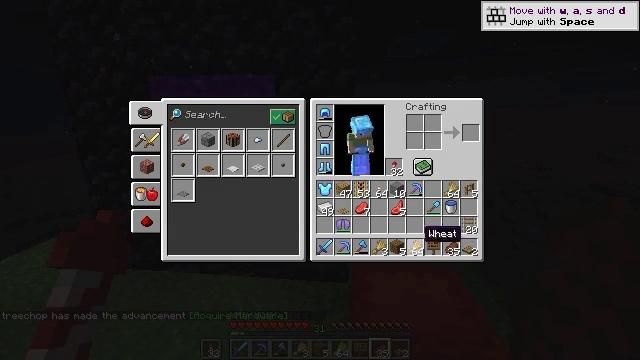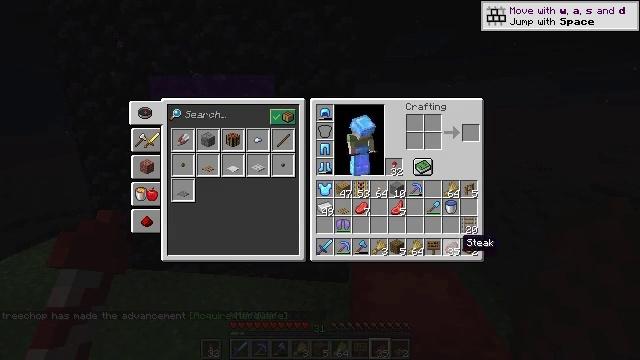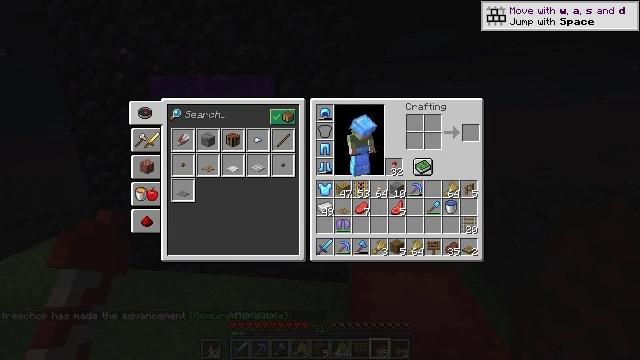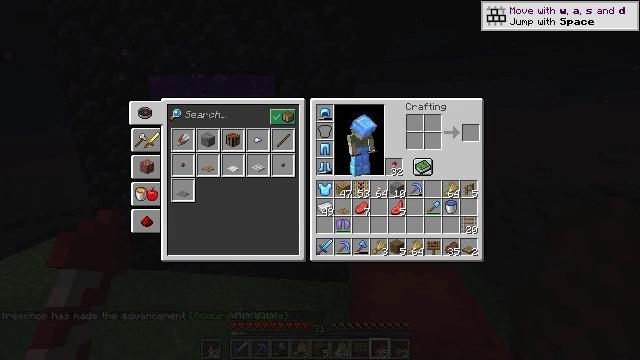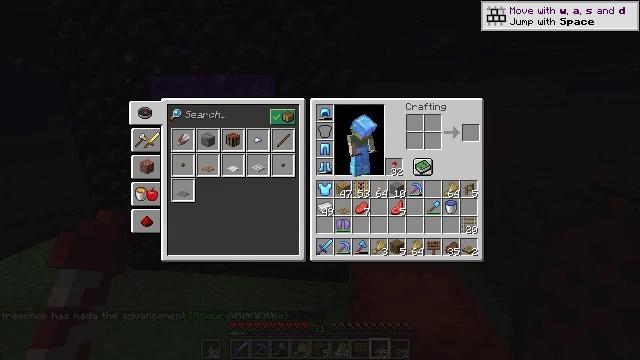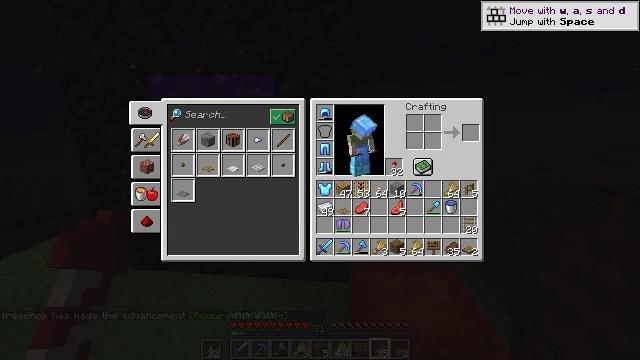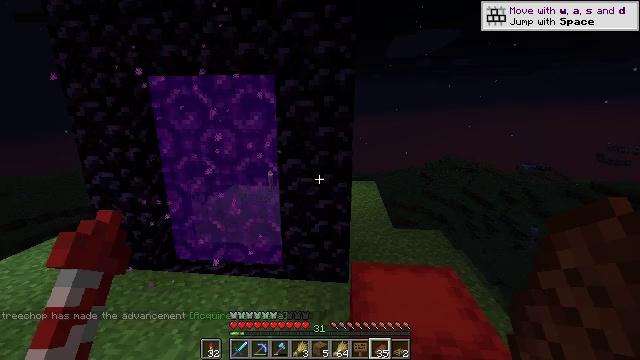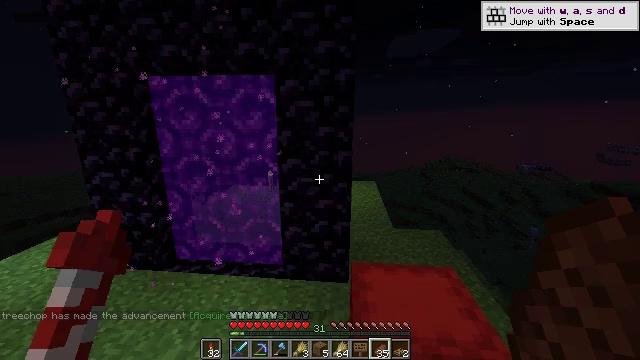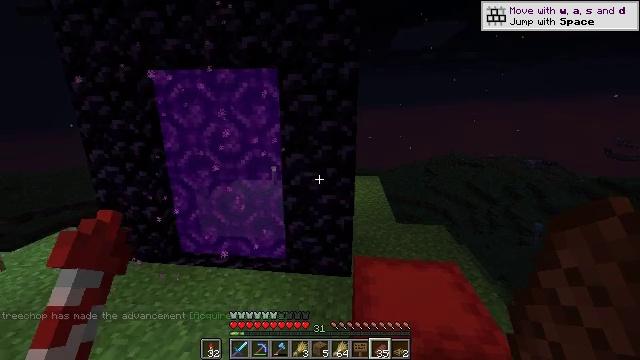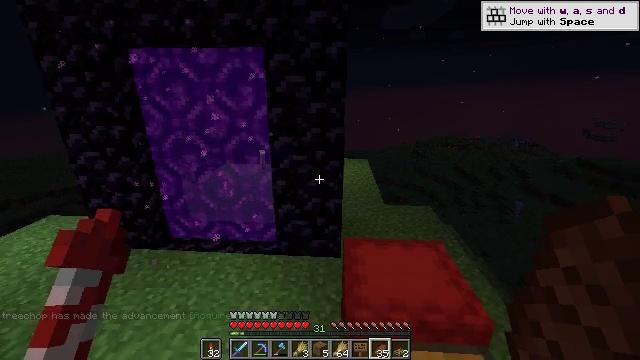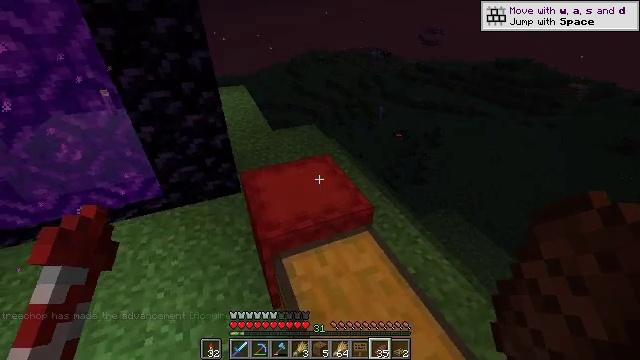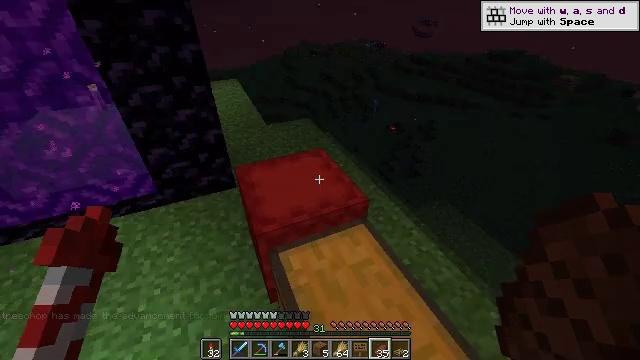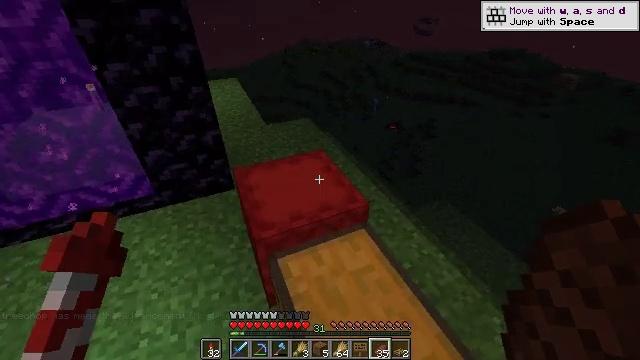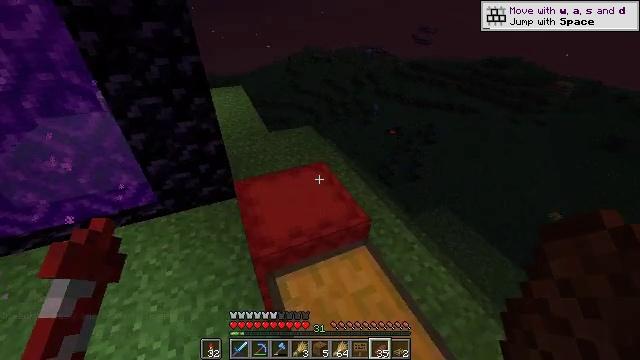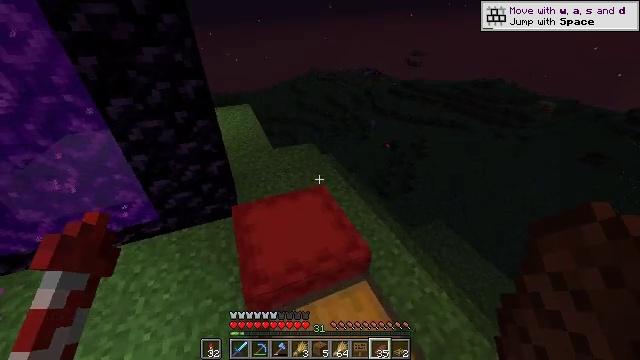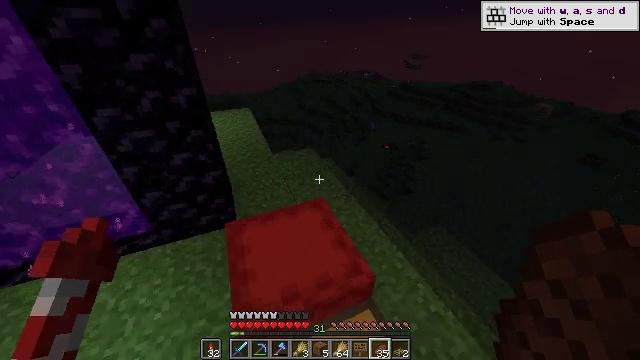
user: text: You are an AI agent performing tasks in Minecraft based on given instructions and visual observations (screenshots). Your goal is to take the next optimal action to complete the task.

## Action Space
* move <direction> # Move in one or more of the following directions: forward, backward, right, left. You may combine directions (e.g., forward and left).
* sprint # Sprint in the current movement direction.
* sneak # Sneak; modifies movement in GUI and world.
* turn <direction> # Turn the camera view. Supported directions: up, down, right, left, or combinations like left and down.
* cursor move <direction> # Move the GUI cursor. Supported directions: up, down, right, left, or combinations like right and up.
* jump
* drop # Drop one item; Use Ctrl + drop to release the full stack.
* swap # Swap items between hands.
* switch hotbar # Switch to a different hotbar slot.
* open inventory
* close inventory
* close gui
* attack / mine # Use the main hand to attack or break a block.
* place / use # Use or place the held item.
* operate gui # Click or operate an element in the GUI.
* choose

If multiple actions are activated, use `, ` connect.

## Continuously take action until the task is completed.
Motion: motion action
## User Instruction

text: Left click to break the red bed.
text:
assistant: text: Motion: cursor move right and down
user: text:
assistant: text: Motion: cursor move right
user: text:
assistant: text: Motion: cursor move right
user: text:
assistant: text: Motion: no_op
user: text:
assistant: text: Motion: no_op
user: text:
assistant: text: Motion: no_op
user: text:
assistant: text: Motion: close gui
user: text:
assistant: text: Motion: turn down
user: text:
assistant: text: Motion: turn right and down
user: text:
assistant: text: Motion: turn right and down
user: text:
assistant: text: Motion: turn right and down
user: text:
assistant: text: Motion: move forward, sprint
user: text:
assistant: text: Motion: move forward, sprint
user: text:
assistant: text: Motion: move forward, sprint, turn up
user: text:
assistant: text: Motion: move forward, sprint
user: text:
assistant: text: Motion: move forward, sprint
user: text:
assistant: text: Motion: move forward, sprint
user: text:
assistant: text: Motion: move forward, sprint
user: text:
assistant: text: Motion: move forward, sprint
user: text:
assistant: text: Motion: move forward, sprint, turn left
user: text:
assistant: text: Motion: move forward, sprint, open inventory
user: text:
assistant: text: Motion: open inventory
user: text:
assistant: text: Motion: cursor move right, open inventory
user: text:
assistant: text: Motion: cursor move right
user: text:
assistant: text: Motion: cursor move right
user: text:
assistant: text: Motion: cursor move right
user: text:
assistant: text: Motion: cursor move right and down
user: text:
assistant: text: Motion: cursor move right and down
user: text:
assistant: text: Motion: cursor move right and down
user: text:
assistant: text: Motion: no_op